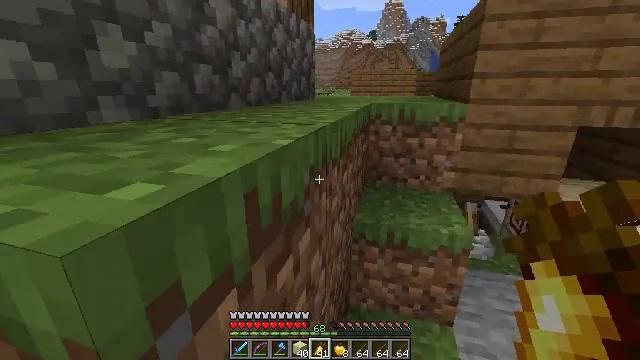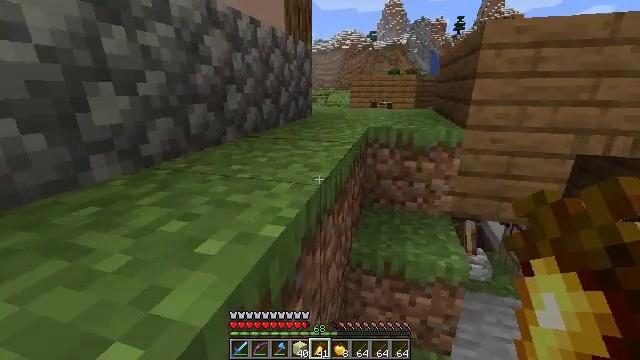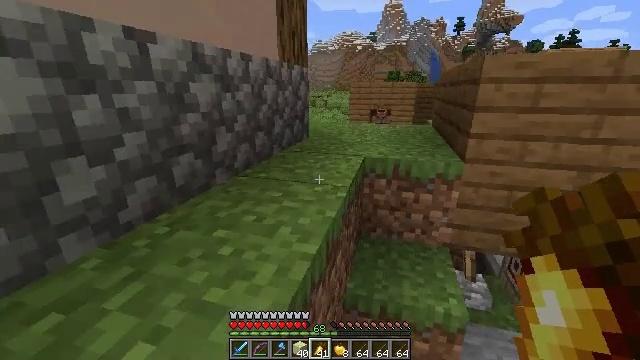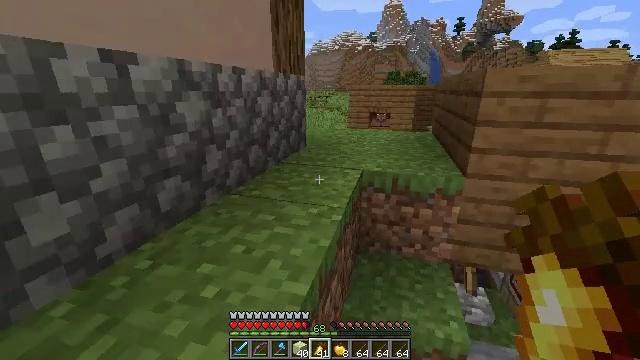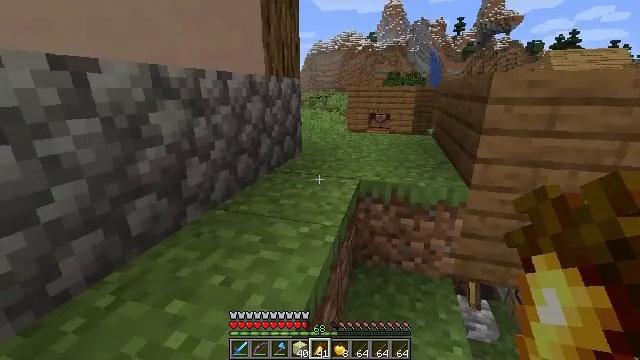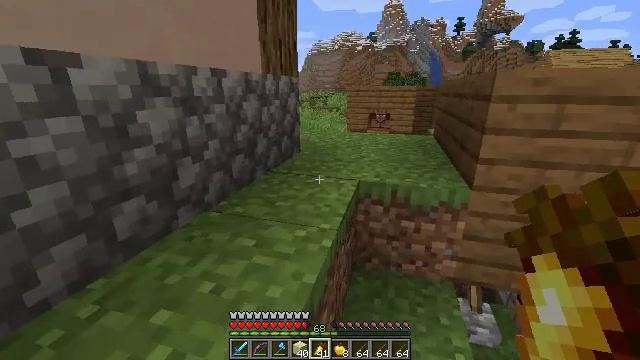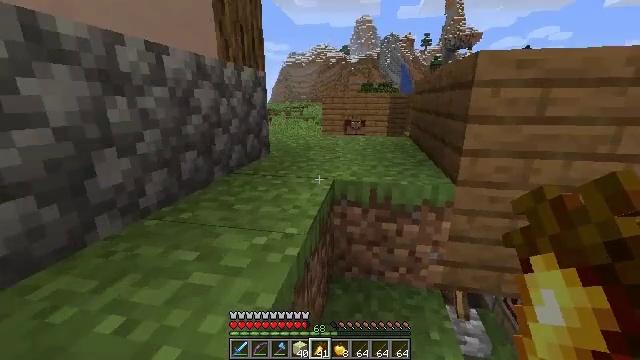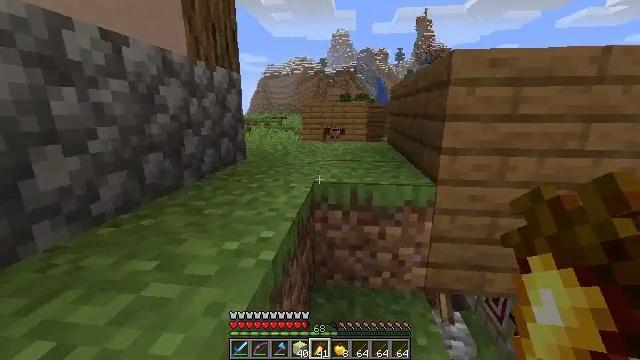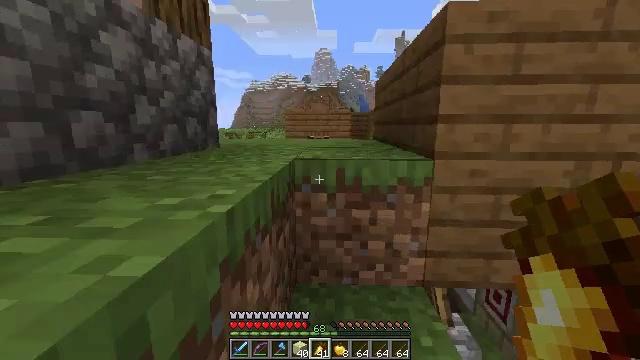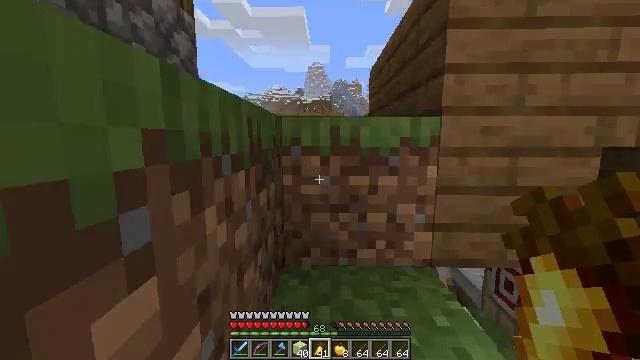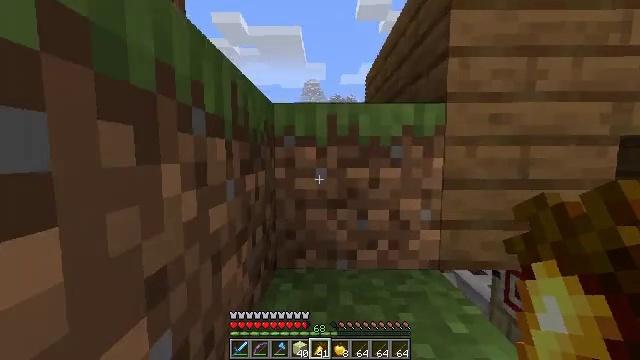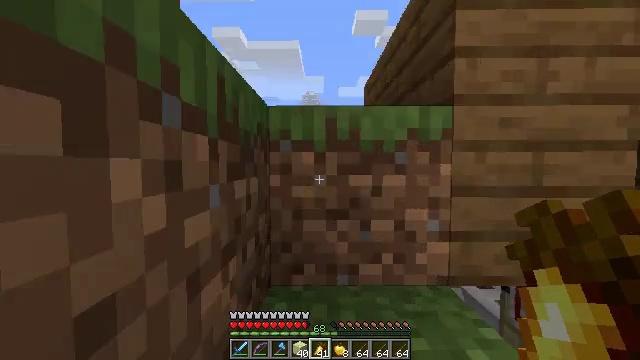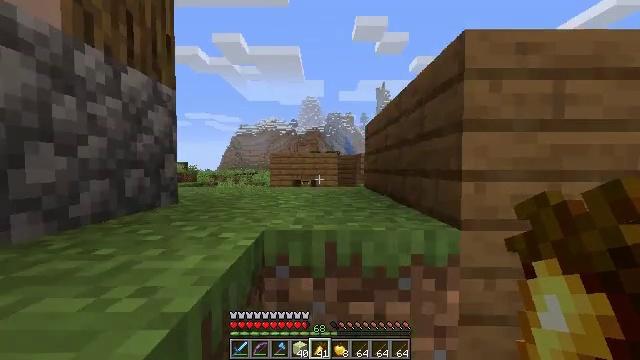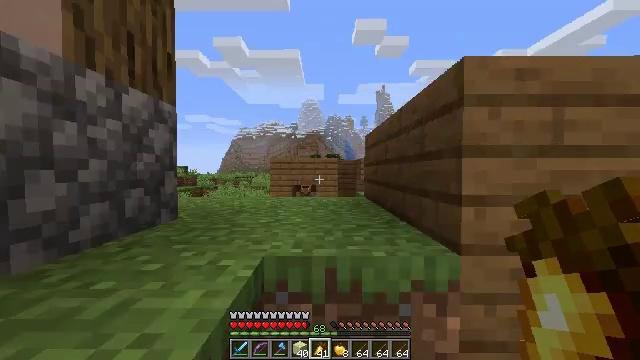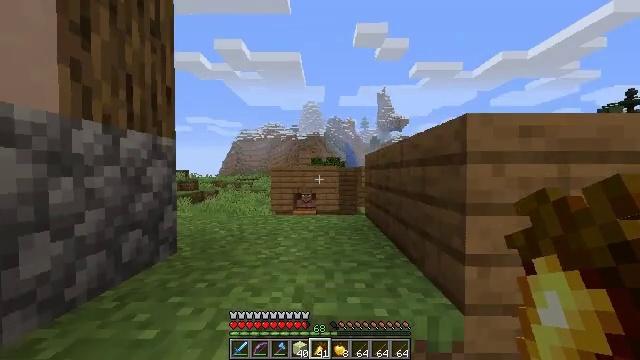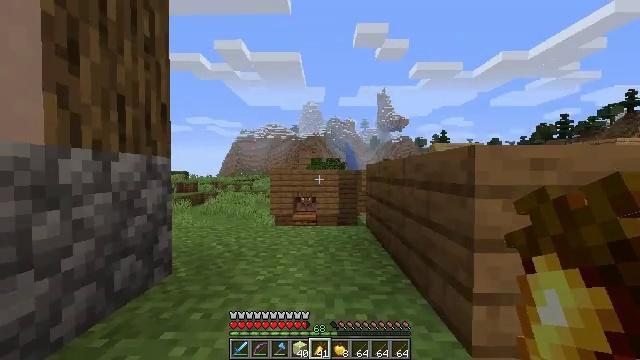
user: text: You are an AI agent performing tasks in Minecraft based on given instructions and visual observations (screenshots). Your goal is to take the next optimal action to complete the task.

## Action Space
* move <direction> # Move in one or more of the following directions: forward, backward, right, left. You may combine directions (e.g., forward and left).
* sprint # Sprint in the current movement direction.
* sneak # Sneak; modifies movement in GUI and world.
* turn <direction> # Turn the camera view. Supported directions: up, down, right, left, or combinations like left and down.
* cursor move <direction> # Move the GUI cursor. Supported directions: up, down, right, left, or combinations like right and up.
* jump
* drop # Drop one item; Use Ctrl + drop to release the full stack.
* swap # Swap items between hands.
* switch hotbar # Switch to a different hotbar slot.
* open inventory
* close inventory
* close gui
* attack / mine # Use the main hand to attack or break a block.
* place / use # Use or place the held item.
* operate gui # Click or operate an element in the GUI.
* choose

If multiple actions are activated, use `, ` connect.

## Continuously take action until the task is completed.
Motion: motion action
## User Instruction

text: Make an ender pearl.
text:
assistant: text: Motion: move forward, sprint, jump
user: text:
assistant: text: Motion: move forward, sprint, jump
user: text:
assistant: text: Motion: move forward, sprint, jump
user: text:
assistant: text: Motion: move forward, sprint, jump
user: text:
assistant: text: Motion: move forward, sprint, jump
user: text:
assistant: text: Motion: move forward, sprint, turn right and up, jump
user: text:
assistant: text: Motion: move forward, sprint, turn right and up, jump
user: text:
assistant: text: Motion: move forward, sprint, turn right and up, jump
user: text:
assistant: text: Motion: move forward, sprint, turn right and up, jump
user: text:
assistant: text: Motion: move forward, sprint, turn up, jump
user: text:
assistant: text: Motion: move forward, sprint, turn up, jump
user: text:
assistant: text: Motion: move forward, sprint, jump
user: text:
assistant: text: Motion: move forward, sprint, jump
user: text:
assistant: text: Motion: move forward, sprint, jump
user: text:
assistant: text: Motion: move forward, sprint, jump
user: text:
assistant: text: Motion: move forward, sprint, jump
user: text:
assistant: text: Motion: move forward, sprint, jump
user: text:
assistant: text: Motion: move forward, sprint, jump
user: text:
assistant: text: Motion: move forward, sprint, jump
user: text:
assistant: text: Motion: move forward, sprint, jump
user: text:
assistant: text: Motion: move forward, sprint, jump
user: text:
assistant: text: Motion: move forward, sprint, turn down, jump
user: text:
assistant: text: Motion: move forward, sprint, turn down, jump
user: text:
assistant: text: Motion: move forward, sprint, turn down, jump
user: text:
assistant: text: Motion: move forward, sprint, turn right and down, jump
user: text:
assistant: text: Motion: move forward, sprint, turn right and down, jump
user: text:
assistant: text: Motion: move forward, sprint, turn right and down, jump
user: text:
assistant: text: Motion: move forward, sprint, turn right, jump
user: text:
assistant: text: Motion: move forward, sprint, turn right, jump
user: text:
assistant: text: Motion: move forward, sprint, jump